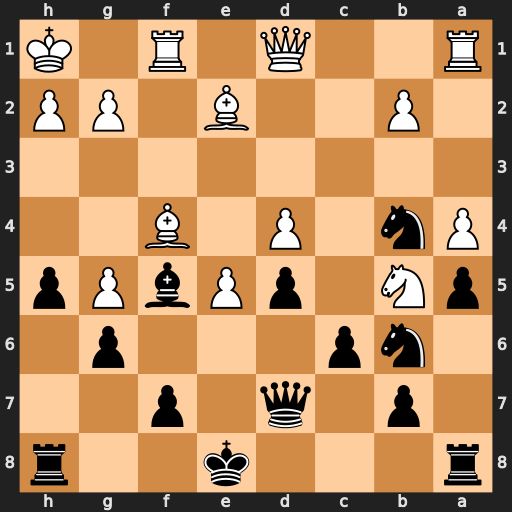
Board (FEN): r3k2r/1p1q1p2/1np3p1/pN1pPbPp/Pn1P1B2/8/1P2B1PP/R2Q1R1K
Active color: b
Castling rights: kq
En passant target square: -
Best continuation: cxb5 Bxb5 Nc6